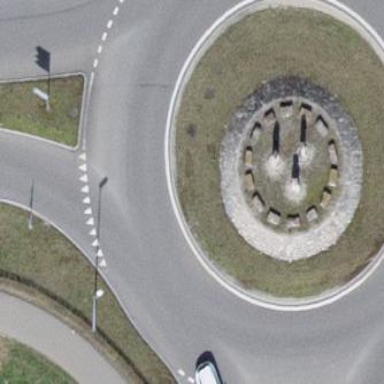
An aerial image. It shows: Primary highway with asphalt surface leading to roundabout.